Question: Is it possible to use Phalanger (<URL> in ASP.NET MVC for just one view and leave everything else using the normal Razor View Engine?
I am currently using ELFinder in my site which I integrated using the ELFinder Connector for .NET.
Ideally, I would like to integrate the Responsive File Manager, here:
<URL>
Unfortunately, the aforementioned file manager is written for PHP.
I have read that PHP can be used within MVC using Phalanger (see: <URL>
And I am wondering whether it is at possible to create a PHP view and make this file manager work for my site while at the same time leaving all other pages alone.
Note, I know nothing of PHP at all...
If this is at all possible, how would I go about starting to do this?
I found a simple implementation of an here (which is based on ):
<URL>
I seem to have sort of got it working with TinyMCE. It actually shows up quite nicely, but then when trying to select a file, it throws various JavaScript errors. Here is a link to the demo project I made:
<URL>
Any geniuses out there who can figure this one out?
The reason it was working when it shouldn't have been is I was silly enough to have the TinyMCE config point to the author's server.. as follows:
'''
external_filemanager_path:"http://test.albertoperipolli.com/secondaryserver/filemanager/",
external_plugins: { "filemanager" : "http://test.albertoperipolli.com/secondaryserver/filemanager/plugin.min.js"},
'''
Now when I actually correct that to point to my local installation, I have the following error:
I guess I need to tell IIS / IIS Express how to deal with PHP files. Now looking at this:
<URL>
Thanks, @Jakub Misek for the tip. I did get a bit further - I upgraded to Phalanger 4 as advised and also updated to MVC5 while I was at it. It seems the code is being run, but still not successfully. When I try to browse, there is an exception thrown in the file as follows:
'''
An exception of type 'PHP.Core.PhpException' occurred in PhpNetCore.dll but was not handled in user code
Additional information: Call to undefined function: 'session_start'
'''
This is being thrown at the first line of code, which is:
'''
session_start();
'''
If I comment that out and continue, the next line also throws the same exception.
I've heard that entire frameworks, such as Prado can be run on Phalanger. so i guess I am still doing something wrong here.
I have uploaded my latest attempt to:
<URL>
Would appreciate it if anyone can provide working example. I will even start a bounty for a large number of points when allowed to and reward it to whoever can give the best answer... as having this file manager in ASP.NET would indeed be awesome.
I am making some pretty good progress now, having worked out a few issues... see screenshot below for current status. I even have it where I am using ONLY files (the PHP files being called by the file manager are simply being processed by the PHP View Engine), so this is really, really fantastic. It seems I have some more issues to deal with.. if I manage to get it working properly, I will post the solution here for the benefit of others.

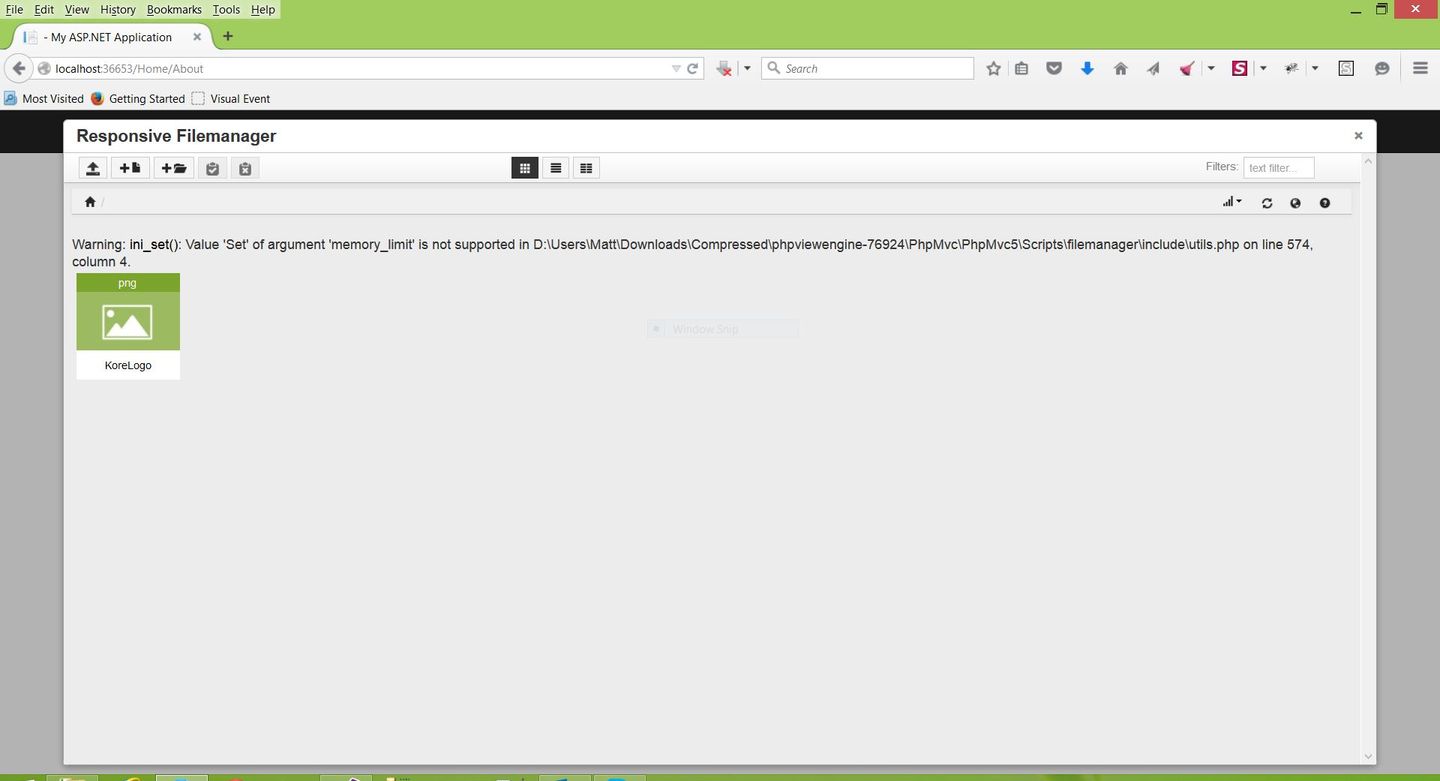
Answer: I solved this. For those who are interested, see my article on CodeProject:
<URL>